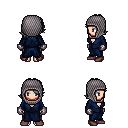
a pixel art fantasy rpg character, female body template, human, light skin, blue robe, gold greaves, gray swoop hairstyle, chain hood, metal gloves, maroon shoes, four views (front, back, left, right), 2x2 character sprite sheet, small pixel art, hard edges, no anti-aliasing